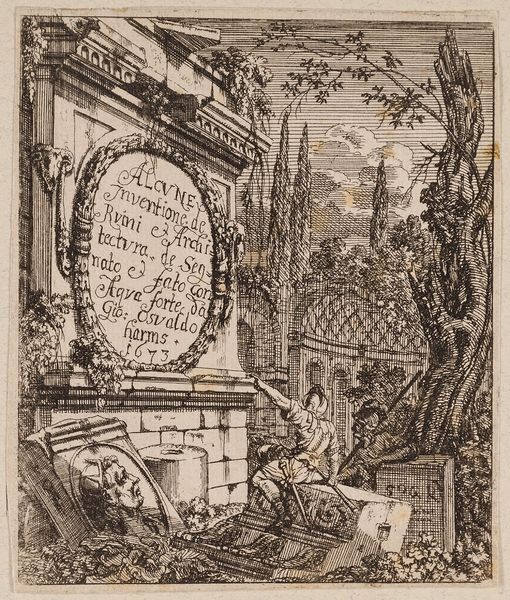
Titel: Titelblatt der Folge 'Alcune Inventione de Ruini et Architectura de Segnato et fato con Aqua forte da Gio: Osvaldo Harms. 1673'
Künstler: Johann Oswald Harms
Standort: Hamburg
Institution: Museum für Kunst und Gewerbe Hamburg
Schlagwörter: feder, hand, mann, bäume, zeichnung, bildnis, portrait, schrift, grafik, graphik, inschrift, fotografie, photographie, stadtansicht, ruine, denkmal, druck, druckgraphik, druckgrafik, radierung, soldat, ruinen, rom, dolch, federzeichnung, landschaften, landschaftsdarstellung, reproduktionen, druckerzeugnisse, architekturdarstellungen, 1673, gewässer, ruinenbild, bühnenausstattung, bühnenbild, ornamentstich, vorlageblätter, ruhmeskranz